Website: home-depot
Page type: delivery-shipping
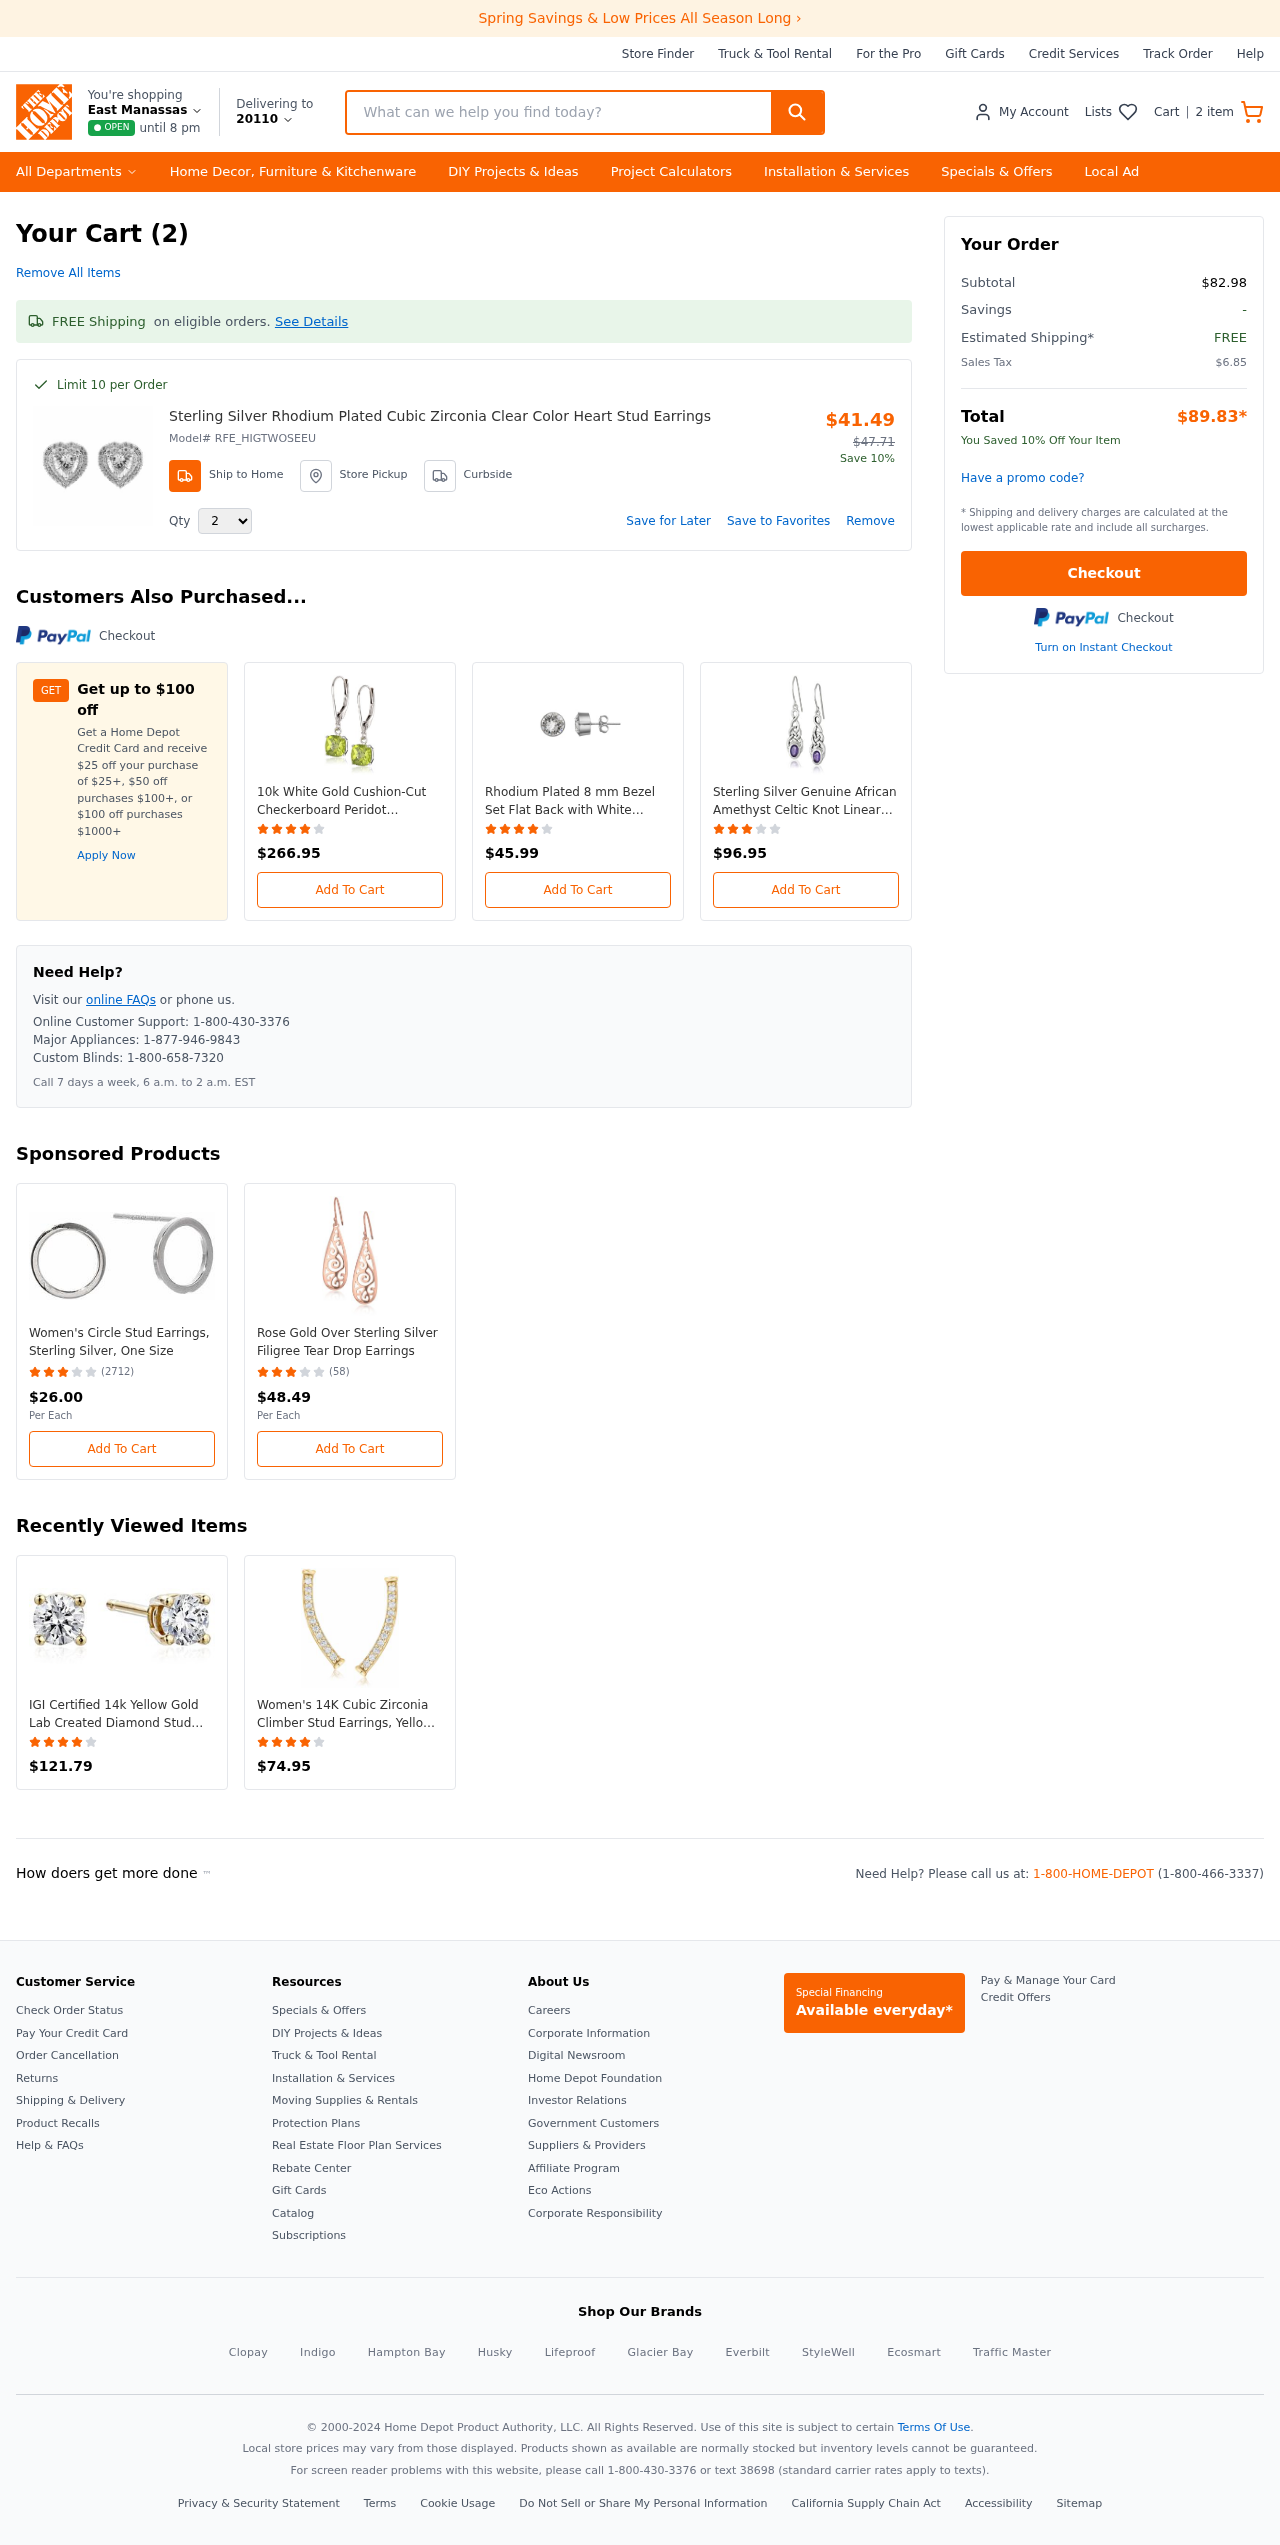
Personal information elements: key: PII_CITY_STATE
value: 20110
Product elements: key: PRODUCT1_NAME
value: Sterling Silver Rhodium Plated Cubic Zirconia Clear Color Heart Stud Earrings
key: PRODUCT1_PRICE
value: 41.49
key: PRODUCT1_QUANTITY
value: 2
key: PRODUCT2_NAME
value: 10k White Gold Cushion-Cut Checkerboard Peridot Leverback Earrings (6mm)
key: PRODUCT2_PRICE
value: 266.95
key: PRODUCT2_RATING
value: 4.4
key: PRODUCT3_NAME
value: Rhodium Plated 8 mm Bezel Set Flat Back with White Swarovski Crystals Stud Earrings
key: PRODUCT3_PRICE
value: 45.99
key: PRODUCT3_RATING
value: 4.3
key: PRODUCT4_NAME
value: Sterling Silver Genuine African Amethyst Celtic Knot Linear Drop Earrings
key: PRODUCT4_PRICE
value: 96.95
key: PRODUCT4_RATING
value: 3.6
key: PRODUCT5_NAME
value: Women's Circle Stud Earrings, Sterling Silver, One Size
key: PRODUCT5_NUM_RATINGS
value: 2712
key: PRODUCT5_PRICE
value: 26
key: PRODUCT5_RATING
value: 3.6
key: PRODUCT6_NAME
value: Rose Gold Over Sterling Silver Filigree Tear Drop Earrings
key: PRODUCT6_NUM_RATINGS
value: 58
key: PRODUCT6_PRICE
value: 48.49
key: PRODUCT6_RATING
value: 3.7
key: PRODUCT7_NAME
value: IGI Certified 14k Yellow Gold Lab Created Diamond Stud Earrings (1/4cttw, I-J Color, SI1-SI2 Clarity
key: PRODUCT7_PRICE
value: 121.79
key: PRODUCT7_RATING
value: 4.5
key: PRODUCT8_NAME
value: Women's 14K Cubic Zirconia Climber Stud Earrings, Yellow Gold, One Size
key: PRODUCT8_PRICE
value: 74.95
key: PRODUCT8_RATING
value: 4.4
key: PRODUCT1_MODEL_ID
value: RFE_HIGTWOSEEU
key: PRODUCT1_ORIGINAL_PRICE
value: $47.71
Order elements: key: ORDER_NUM_ITEMS
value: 2
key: ORDER_NUM_ITEMS
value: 2 item
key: ORDER_SUBTOTAL
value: $82.98
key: ORDER_TAX
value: $6.85
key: ORDER_TOTAL
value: $89.83
Search elements: key: HEADER_SEARCH
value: What can we help you find today?